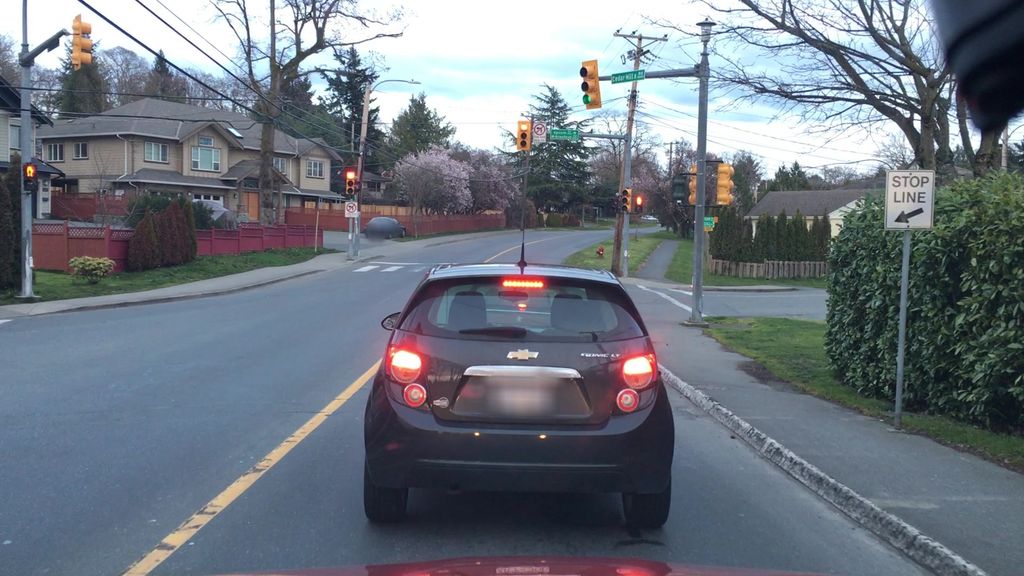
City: victoria